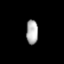
Tissue: lung
Cell type: T cells
Senescence score: 0.6087
Nuclear area (px): 287
Mean DAPI intensity: 172.547